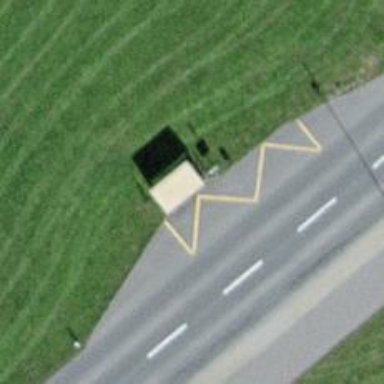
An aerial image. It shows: Bus stop with platform for public transport.